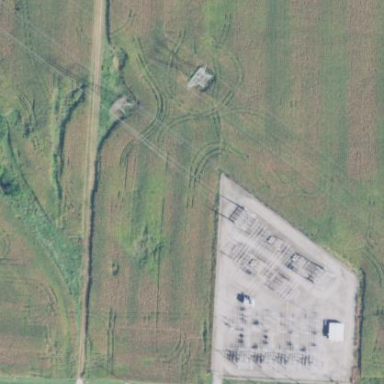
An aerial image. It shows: Fence surrounds transmission level power substation.